Aerial crown-view tile of a tropical tree (Barro Colorado Island, Panama), acquired 20240813:
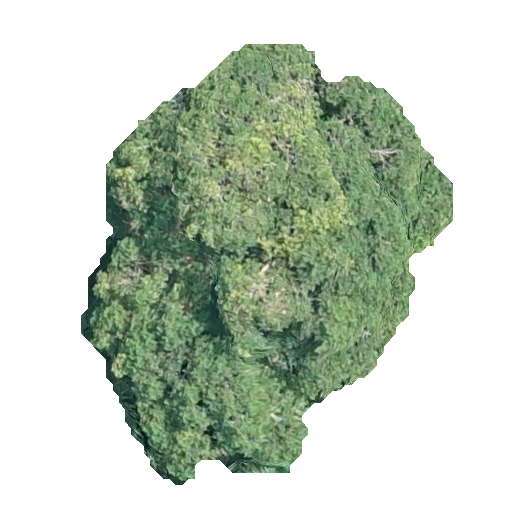
Species: Calophyllum longifolium
GBIF accepted scientific name: Calophyllum longifolium
Crown area: 164.796 m²